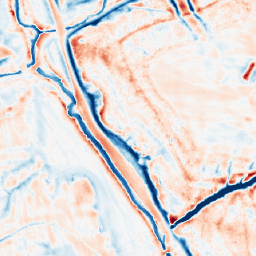
Category: edge_preserving
Decomposition family: bilateral
Decomposition parameters: d: 21
sigma_color: 25
sigma_space: 50
Upsampling method: nearest
Upsampling parameters: scale: 2
Upsampling scale: 2